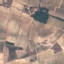
Land use / land cover: PermanentCrop